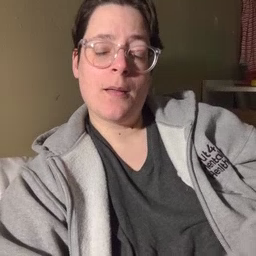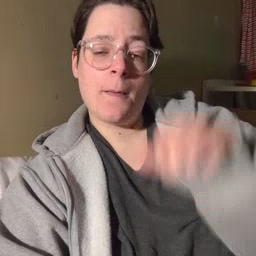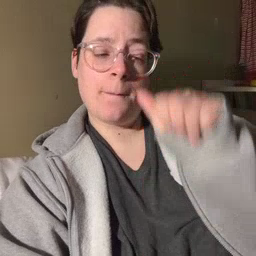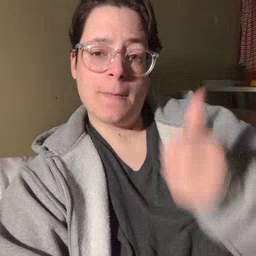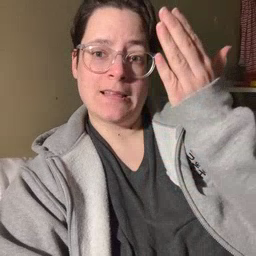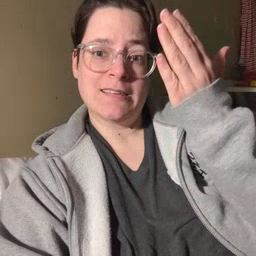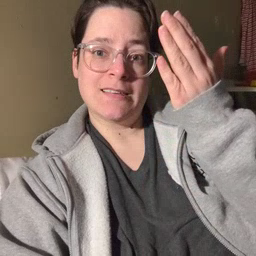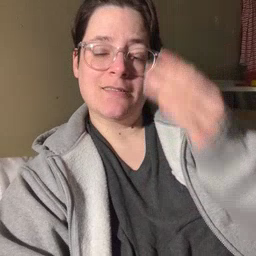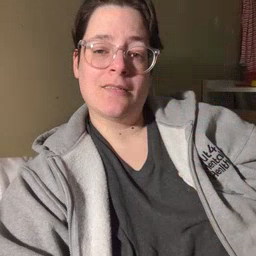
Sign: mitten